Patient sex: M
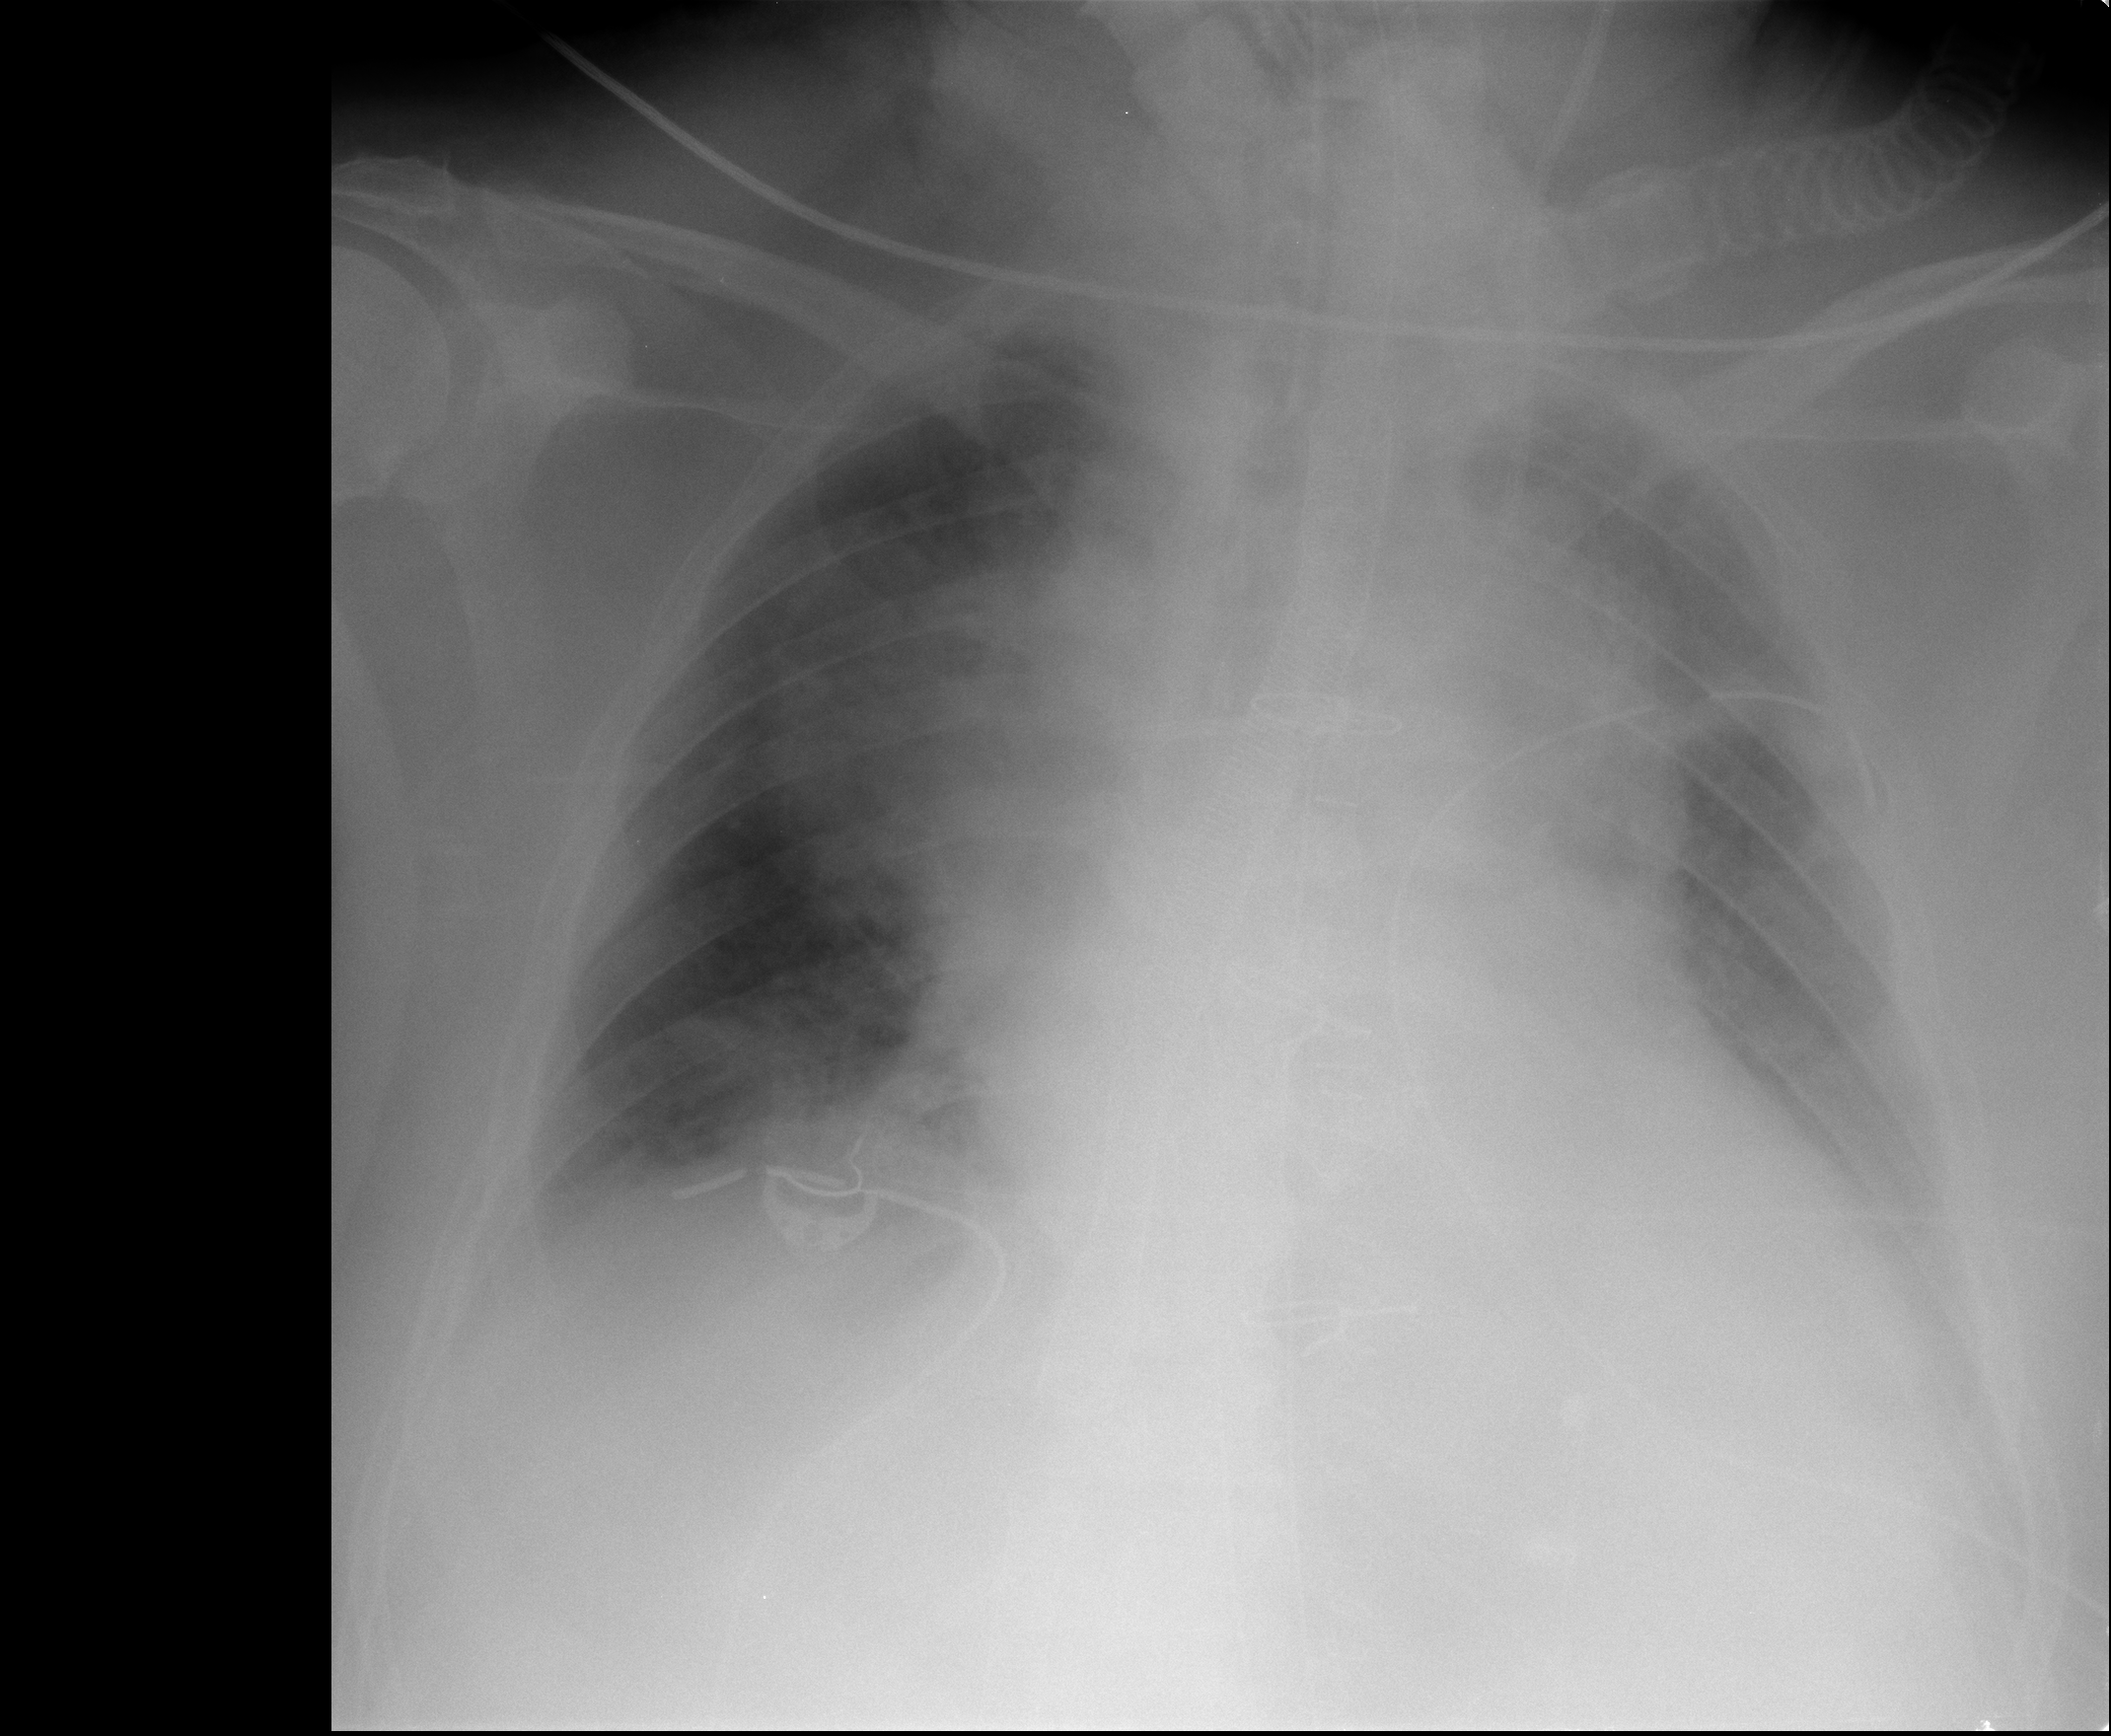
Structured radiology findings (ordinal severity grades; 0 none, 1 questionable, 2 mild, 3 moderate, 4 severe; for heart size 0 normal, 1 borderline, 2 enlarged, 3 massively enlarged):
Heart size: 2
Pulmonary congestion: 2
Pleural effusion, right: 0
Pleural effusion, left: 2
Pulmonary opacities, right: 2
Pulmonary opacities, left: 0
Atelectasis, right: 2
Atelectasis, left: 2